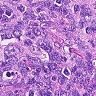
Metastatic tissue present: no